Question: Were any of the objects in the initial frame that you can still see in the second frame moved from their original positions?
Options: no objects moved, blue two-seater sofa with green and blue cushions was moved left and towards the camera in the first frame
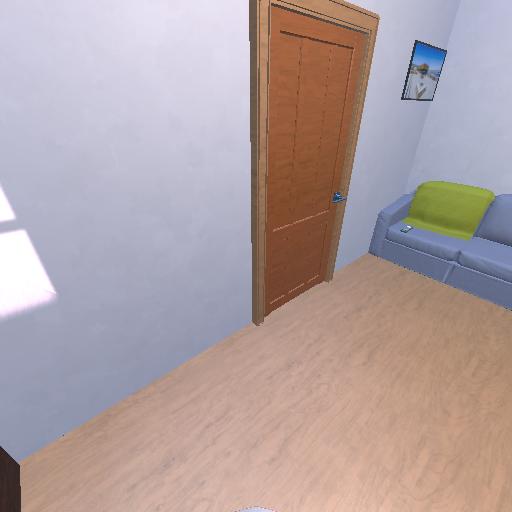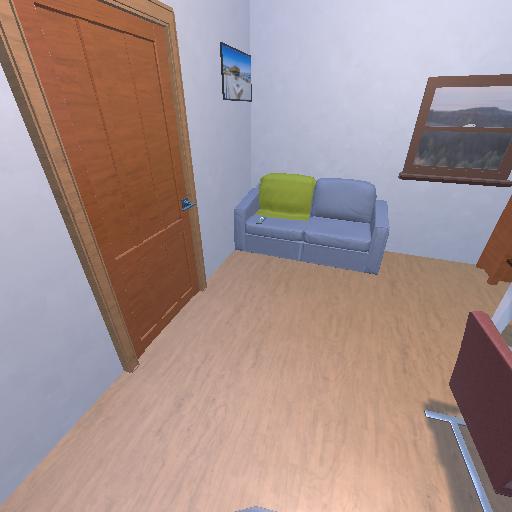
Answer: no objects moved